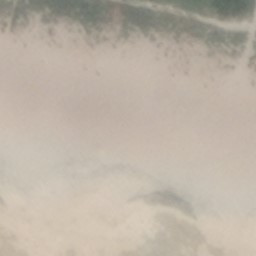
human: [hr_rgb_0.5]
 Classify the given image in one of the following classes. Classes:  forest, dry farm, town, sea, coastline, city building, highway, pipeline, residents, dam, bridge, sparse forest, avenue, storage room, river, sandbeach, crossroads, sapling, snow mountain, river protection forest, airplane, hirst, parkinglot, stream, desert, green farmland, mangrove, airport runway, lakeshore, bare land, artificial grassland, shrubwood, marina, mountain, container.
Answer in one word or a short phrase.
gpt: sandbeach